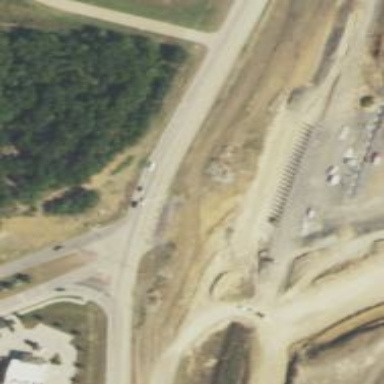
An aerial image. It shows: Secondary road with frontage road.